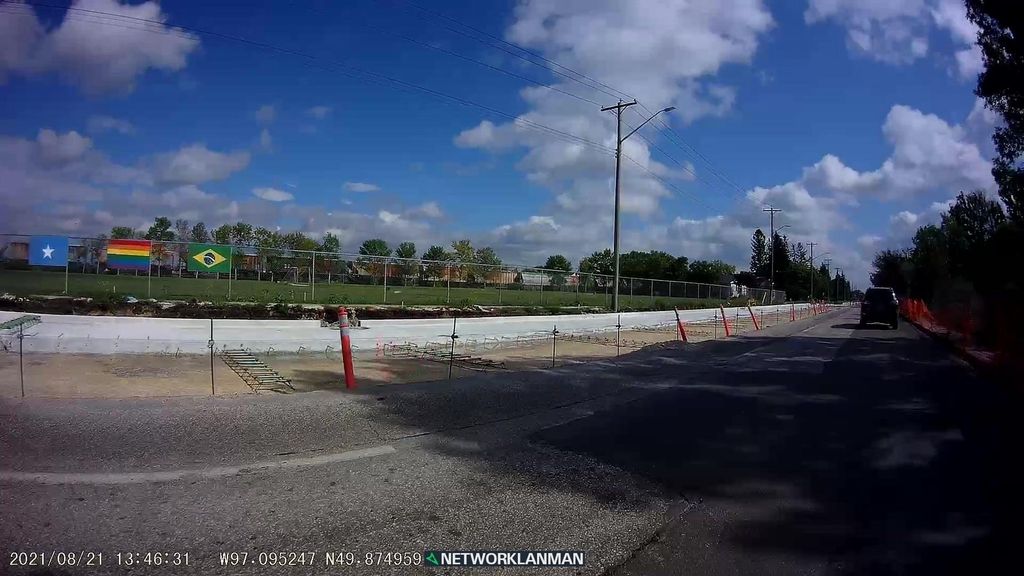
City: winnipeg